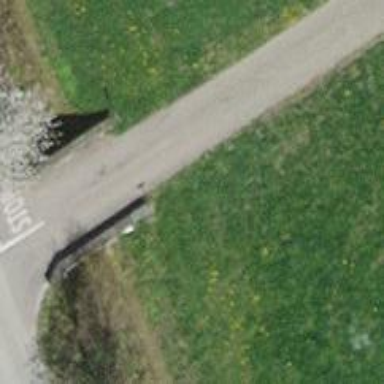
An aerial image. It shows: Service road that crosses over bridge.